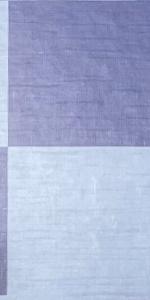
Label: Empty